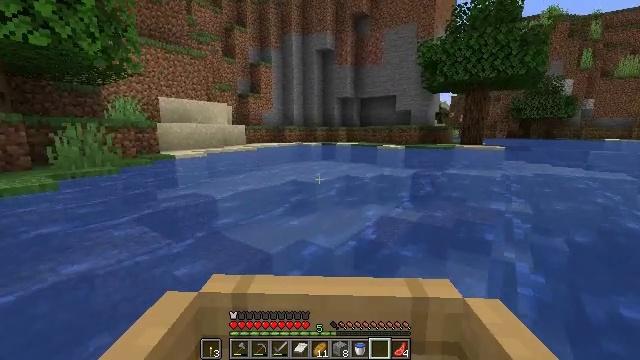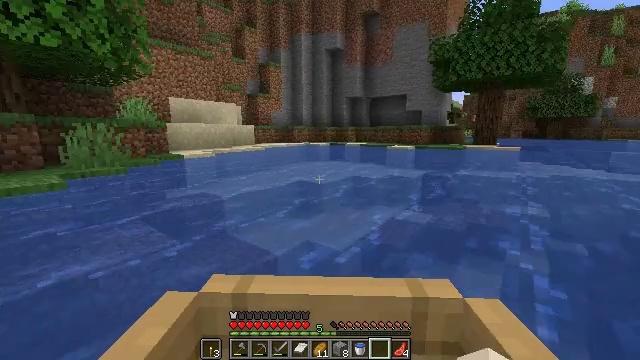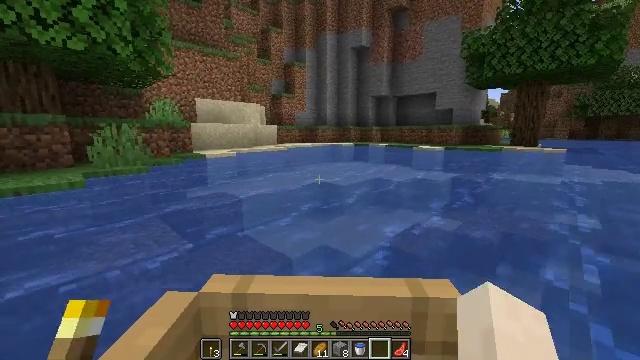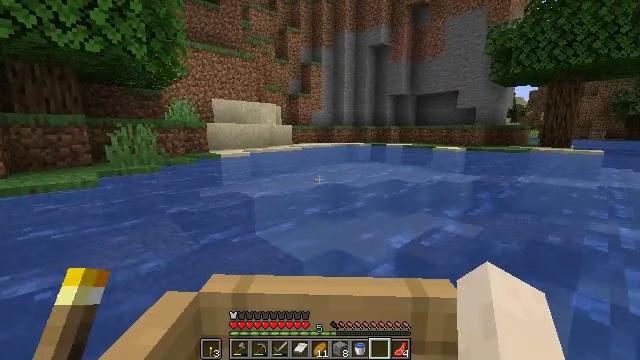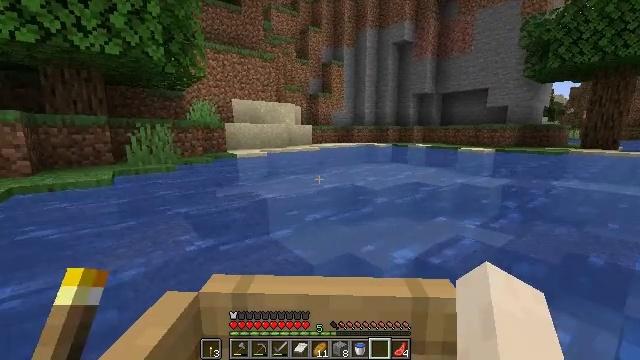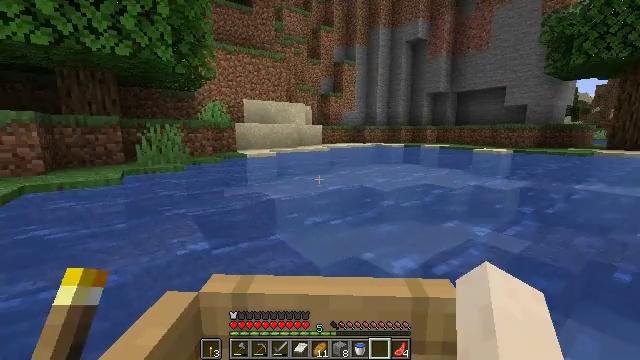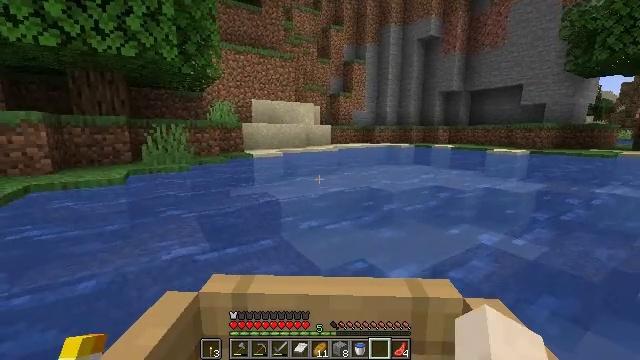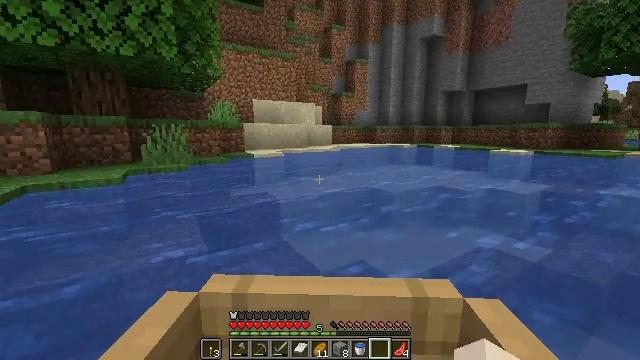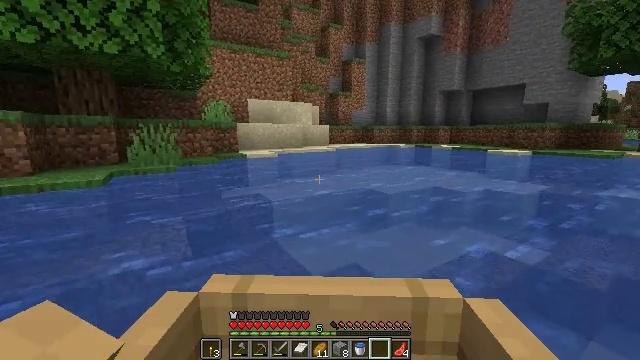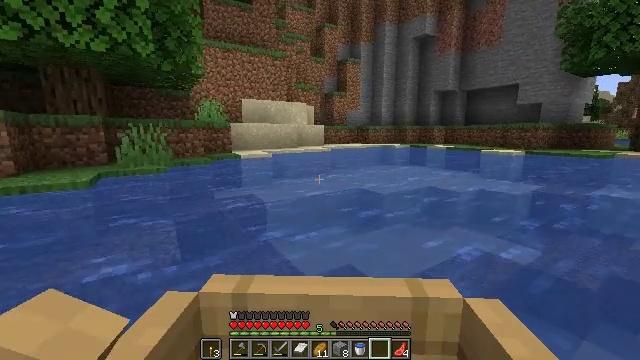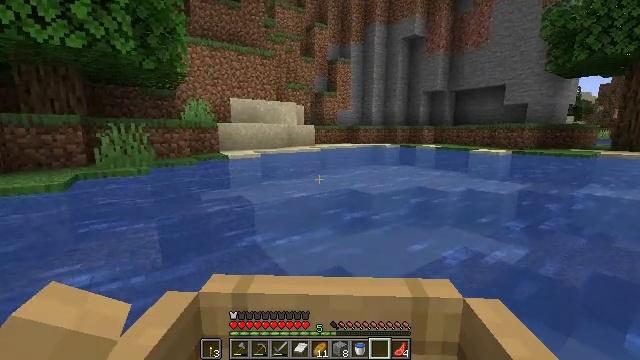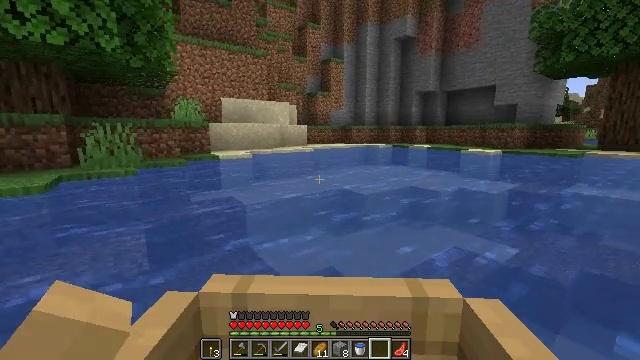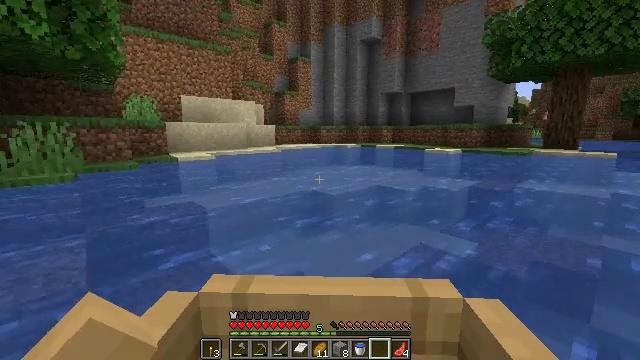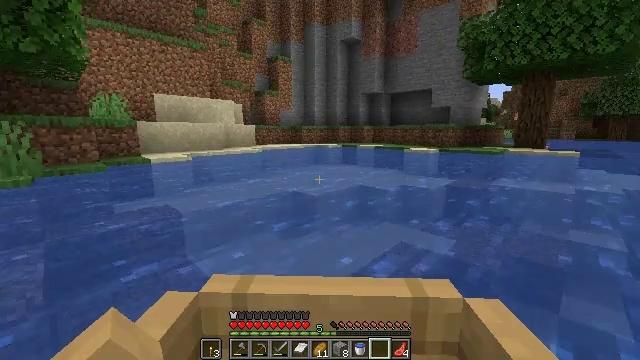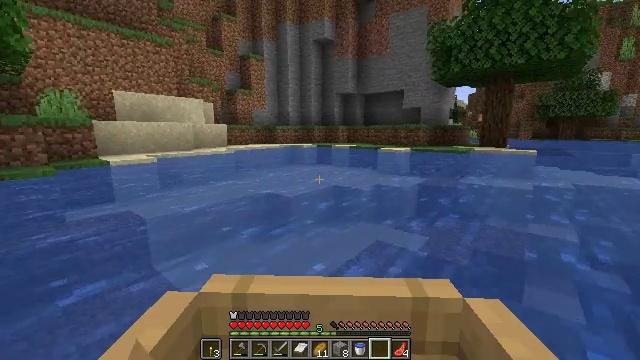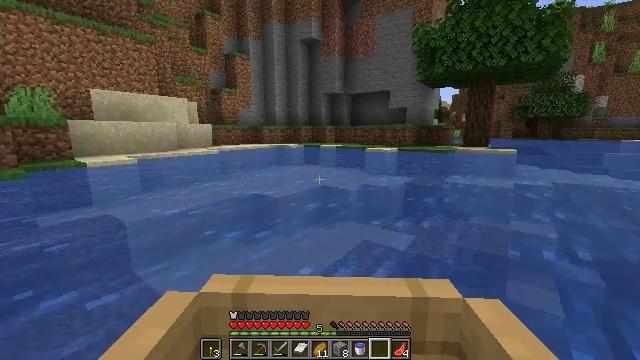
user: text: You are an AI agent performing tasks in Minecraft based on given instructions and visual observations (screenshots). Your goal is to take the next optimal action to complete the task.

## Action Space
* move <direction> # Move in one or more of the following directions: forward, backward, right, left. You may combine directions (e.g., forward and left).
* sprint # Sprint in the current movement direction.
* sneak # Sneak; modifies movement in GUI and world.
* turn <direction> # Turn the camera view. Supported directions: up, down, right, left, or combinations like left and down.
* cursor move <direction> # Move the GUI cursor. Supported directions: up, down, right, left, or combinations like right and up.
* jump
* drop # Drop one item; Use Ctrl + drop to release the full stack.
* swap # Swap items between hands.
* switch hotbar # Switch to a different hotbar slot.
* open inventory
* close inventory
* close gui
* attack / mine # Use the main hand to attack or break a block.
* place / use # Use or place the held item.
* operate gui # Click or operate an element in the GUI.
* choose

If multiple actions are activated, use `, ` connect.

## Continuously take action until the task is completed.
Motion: motion action
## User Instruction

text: Remove the tall grass to clear the area.
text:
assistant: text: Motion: no_op
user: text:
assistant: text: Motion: no_op
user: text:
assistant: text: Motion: no_op
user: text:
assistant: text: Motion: no_op
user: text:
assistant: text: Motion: move right
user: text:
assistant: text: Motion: move right
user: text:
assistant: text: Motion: move right
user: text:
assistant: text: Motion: move right
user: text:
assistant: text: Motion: move right
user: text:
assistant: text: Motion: move right
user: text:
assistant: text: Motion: move right
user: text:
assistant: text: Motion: move right
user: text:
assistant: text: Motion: move right
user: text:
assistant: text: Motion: move right
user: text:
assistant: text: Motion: move forward and move right
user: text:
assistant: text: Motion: move forward and move right
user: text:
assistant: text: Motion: move forward
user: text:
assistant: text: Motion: move forward
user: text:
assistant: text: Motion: move forward
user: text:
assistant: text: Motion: move forward
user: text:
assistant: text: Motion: move forward
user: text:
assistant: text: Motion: move forward
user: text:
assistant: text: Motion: move forward
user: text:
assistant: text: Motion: move forward and move right
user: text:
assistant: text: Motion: move forward and move right
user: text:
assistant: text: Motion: move forward
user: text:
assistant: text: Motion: move forward
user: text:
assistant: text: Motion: move forward
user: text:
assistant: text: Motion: move forward
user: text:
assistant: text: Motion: move forward